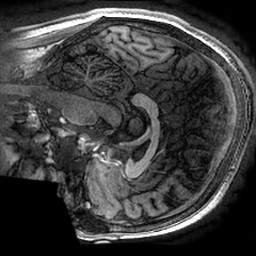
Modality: T1w
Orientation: sagittal
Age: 32
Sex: female
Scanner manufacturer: ge
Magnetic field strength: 3 T
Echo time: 0.002736 s